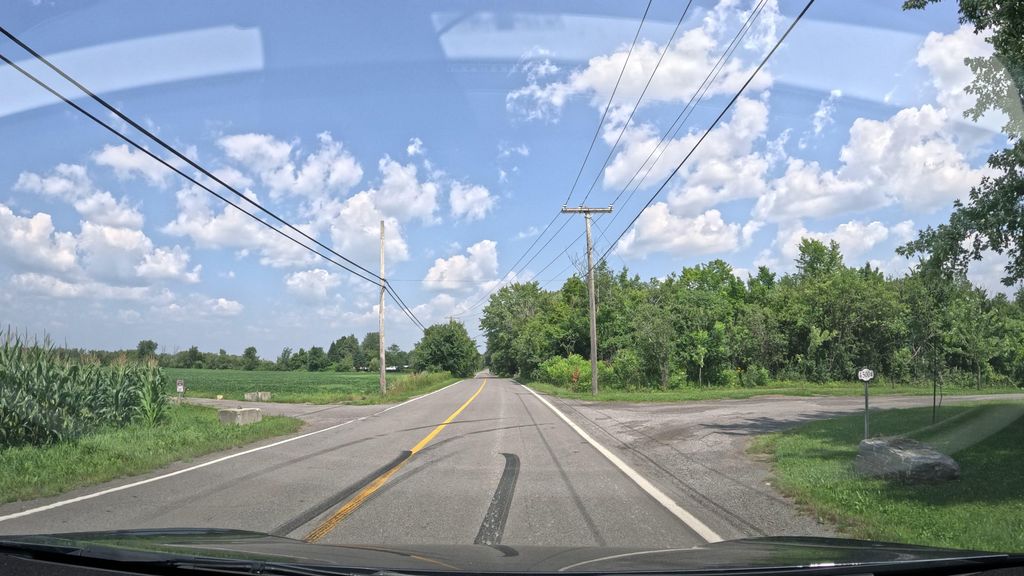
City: montreal